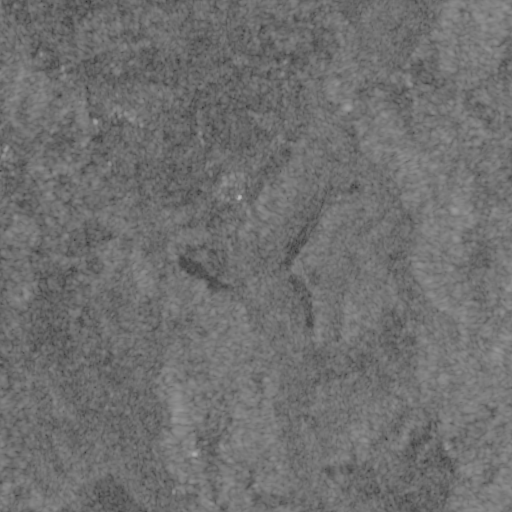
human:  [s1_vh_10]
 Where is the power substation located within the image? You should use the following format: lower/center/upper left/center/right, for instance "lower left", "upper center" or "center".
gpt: The power substation is located in the lower right of the image.
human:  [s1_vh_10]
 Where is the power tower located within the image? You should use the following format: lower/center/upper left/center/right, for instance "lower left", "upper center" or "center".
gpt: The power tower is located in the right of the image.
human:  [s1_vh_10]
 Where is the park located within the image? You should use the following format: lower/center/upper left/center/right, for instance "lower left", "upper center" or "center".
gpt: There is no park in the image.

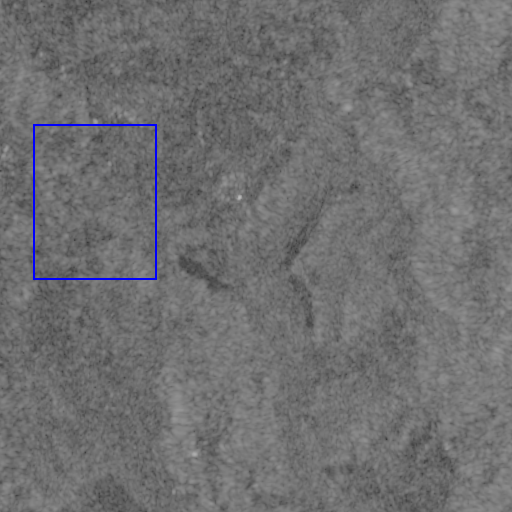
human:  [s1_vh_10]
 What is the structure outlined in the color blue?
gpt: The structure outlined in blue is a crop field.
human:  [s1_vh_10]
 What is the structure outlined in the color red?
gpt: There is no red outline.